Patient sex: F
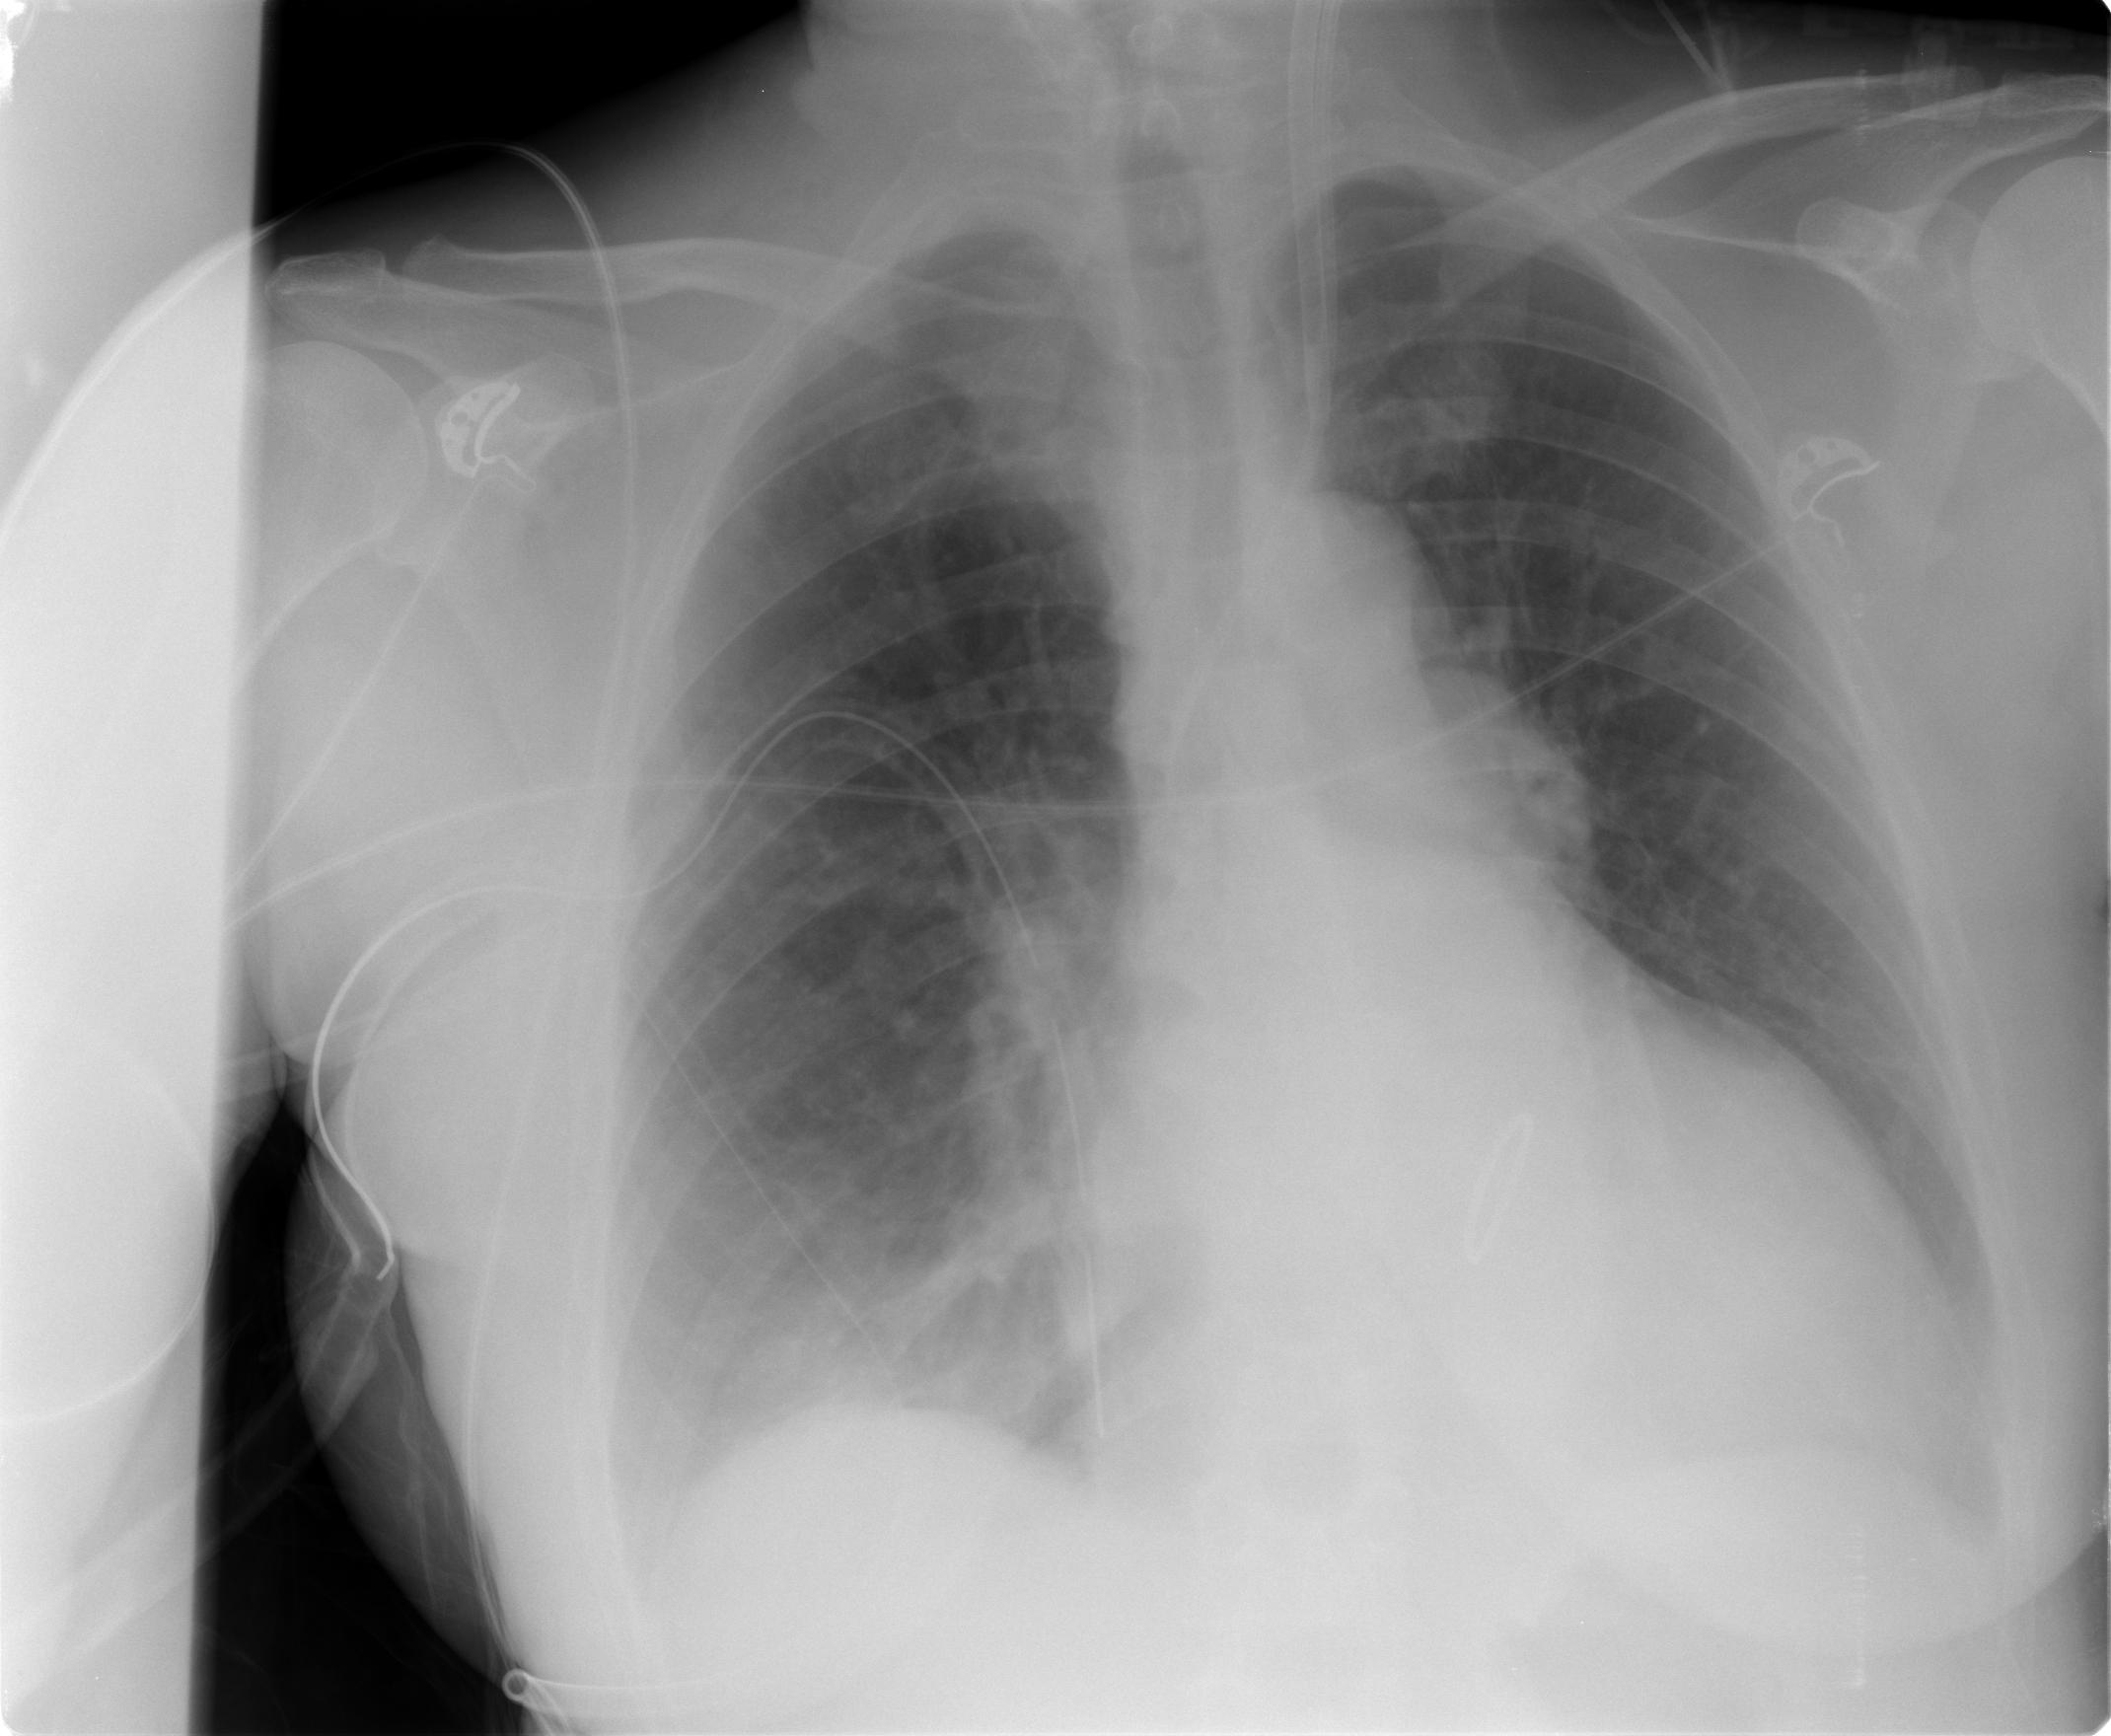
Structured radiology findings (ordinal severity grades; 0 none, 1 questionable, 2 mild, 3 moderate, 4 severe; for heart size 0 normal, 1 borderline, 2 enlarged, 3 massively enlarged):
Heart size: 2
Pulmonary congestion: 0
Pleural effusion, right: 2
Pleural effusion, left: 2
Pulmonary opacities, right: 0
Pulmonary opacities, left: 0
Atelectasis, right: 2
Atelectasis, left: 0